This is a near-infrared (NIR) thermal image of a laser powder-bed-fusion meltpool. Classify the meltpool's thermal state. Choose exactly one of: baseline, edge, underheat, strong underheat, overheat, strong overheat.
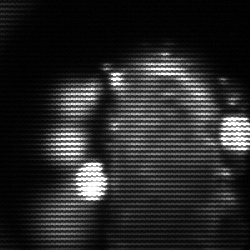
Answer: strong underheat